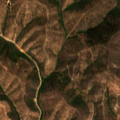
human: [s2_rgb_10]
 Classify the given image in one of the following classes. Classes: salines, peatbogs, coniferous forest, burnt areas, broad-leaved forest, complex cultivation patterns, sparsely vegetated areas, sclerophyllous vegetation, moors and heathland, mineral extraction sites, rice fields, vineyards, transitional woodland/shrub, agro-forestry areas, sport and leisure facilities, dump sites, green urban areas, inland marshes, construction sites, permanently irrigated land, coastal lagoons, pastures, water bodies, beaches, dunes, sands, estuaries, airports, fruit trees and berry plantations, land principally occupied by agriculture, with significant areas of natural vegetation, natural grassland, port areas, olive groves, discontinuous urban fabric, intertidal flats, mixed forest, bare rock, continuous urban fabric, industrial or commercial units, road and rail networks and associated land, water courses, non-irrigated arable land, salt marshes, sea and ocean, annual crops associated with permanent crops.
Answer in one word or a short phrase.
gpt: land principally occupied by agriculture, with significant areas of natural vegetation, broad-leaved forest, sclerophyllous vegetation, transitional woodland/shrub